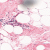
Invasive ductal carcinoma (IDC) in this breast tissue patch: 0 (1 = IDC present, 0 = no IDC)